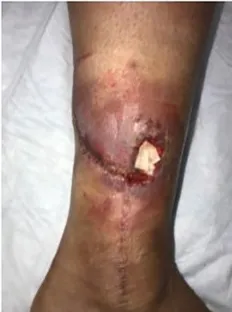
Reconstruction of a non-healing lower extremity surgical defect. (D) The defect exhibited signs of infection and secondary dehiscence 1-week post-surgery and was treated with a second ECM graft.
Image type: medical_photograph (skin_photograph)